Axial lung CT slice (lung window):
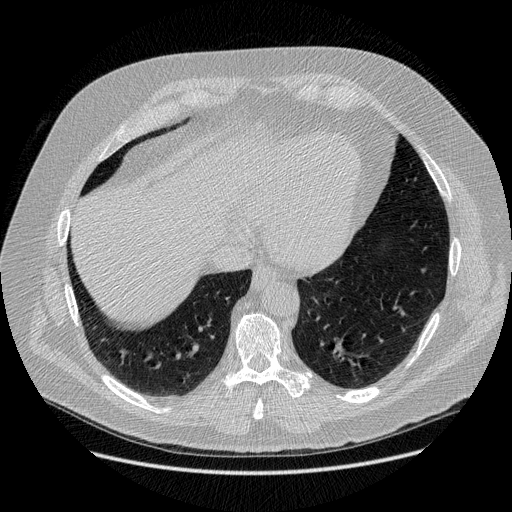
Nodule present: no